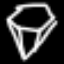
Label: diamond